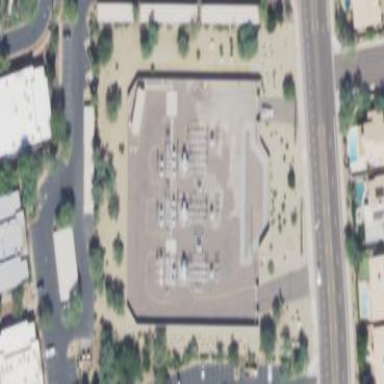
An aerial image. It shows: Outdoor power substation at the distribution level with surrounding wall barrier.